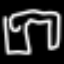
Label: pants